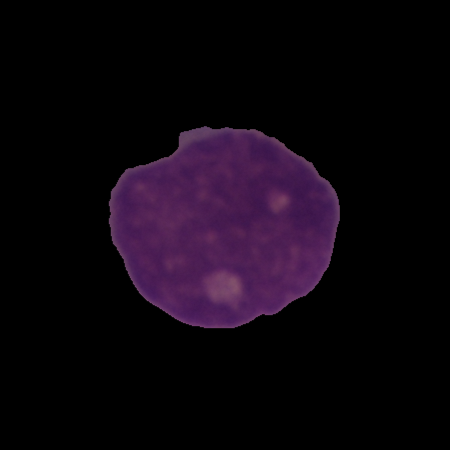
Label: cancer